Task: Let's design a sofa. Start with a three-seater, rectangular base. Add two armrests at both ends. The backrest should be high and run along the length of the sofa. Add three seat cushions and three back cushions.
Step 127:
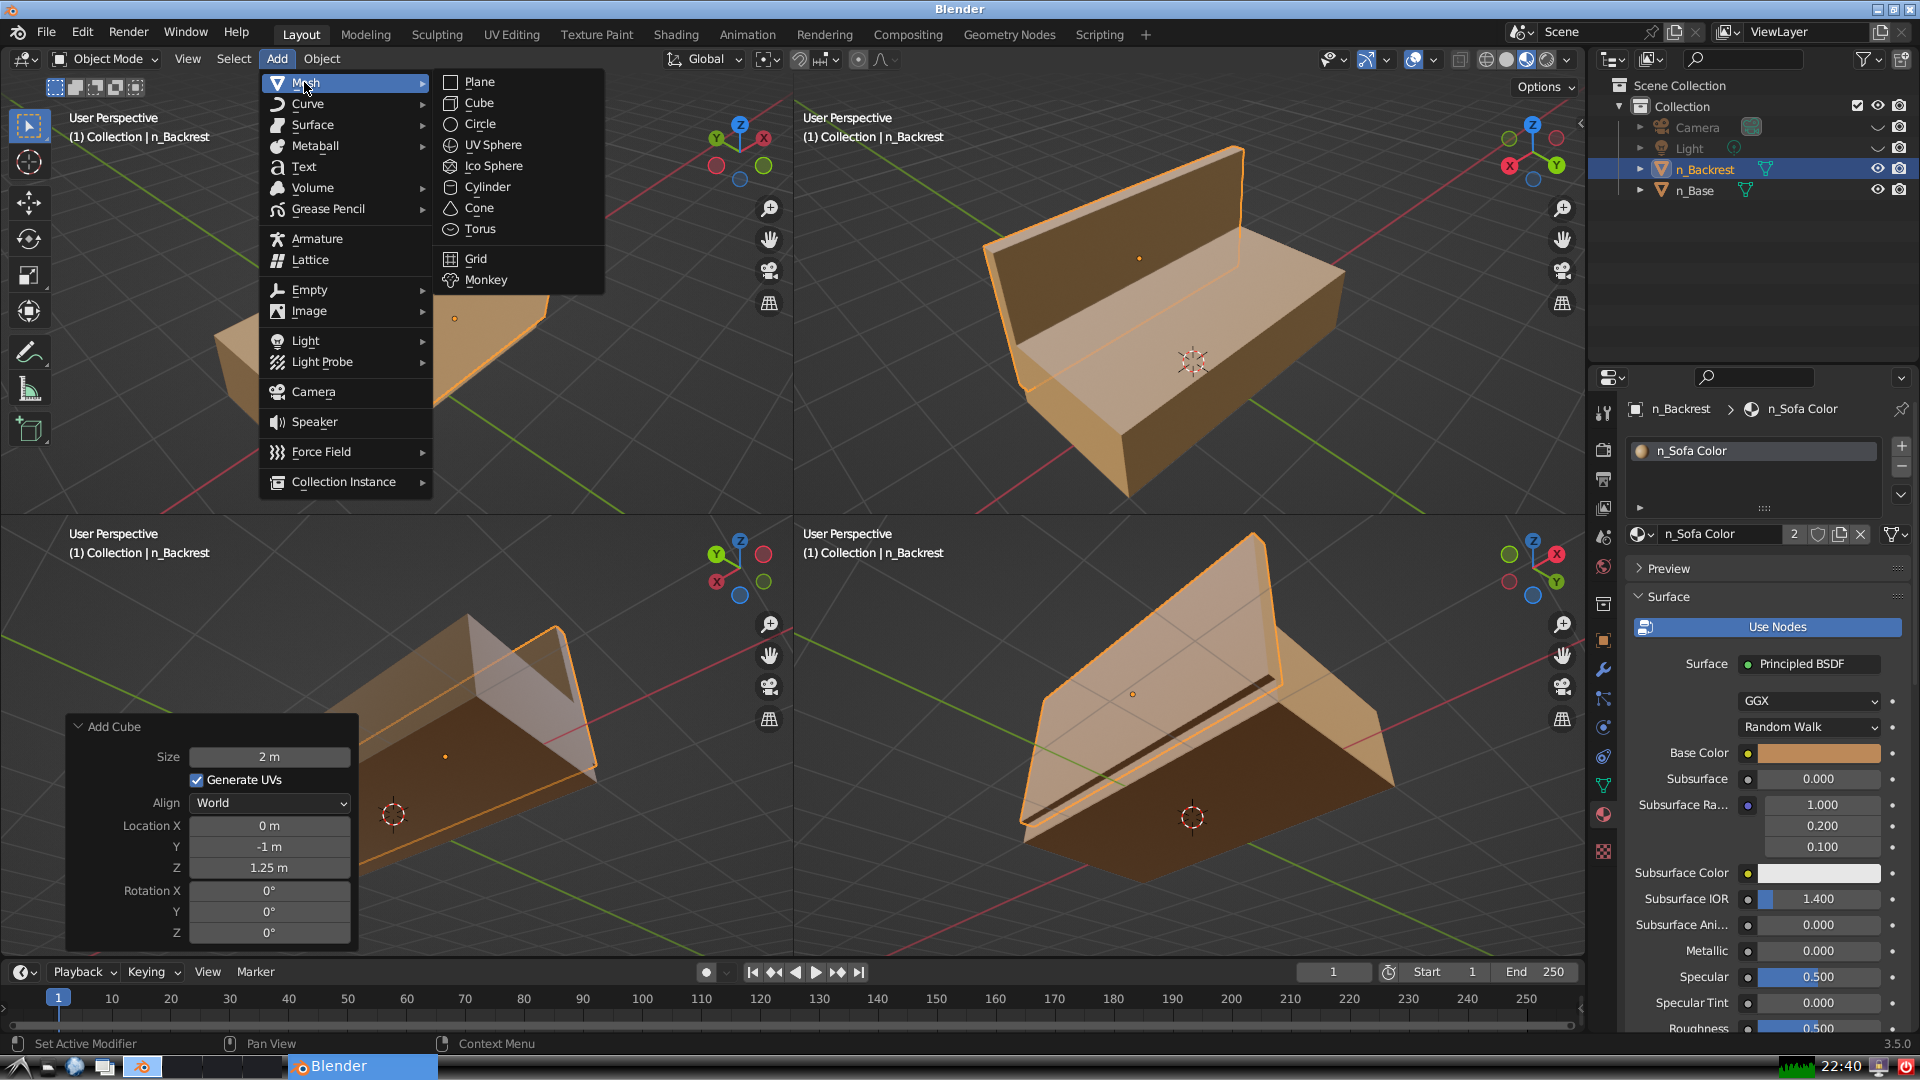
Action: {"mouse_move": [499, 101]}